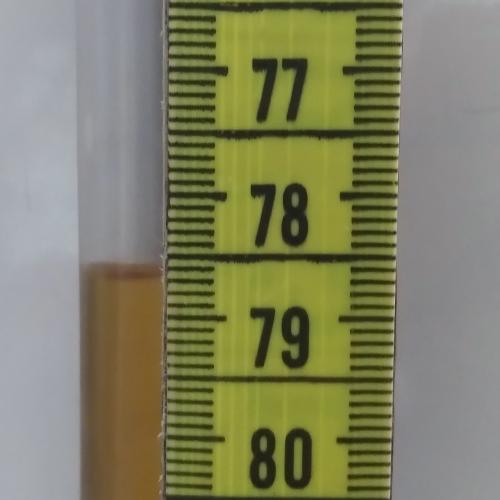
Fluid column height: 78.7 cm